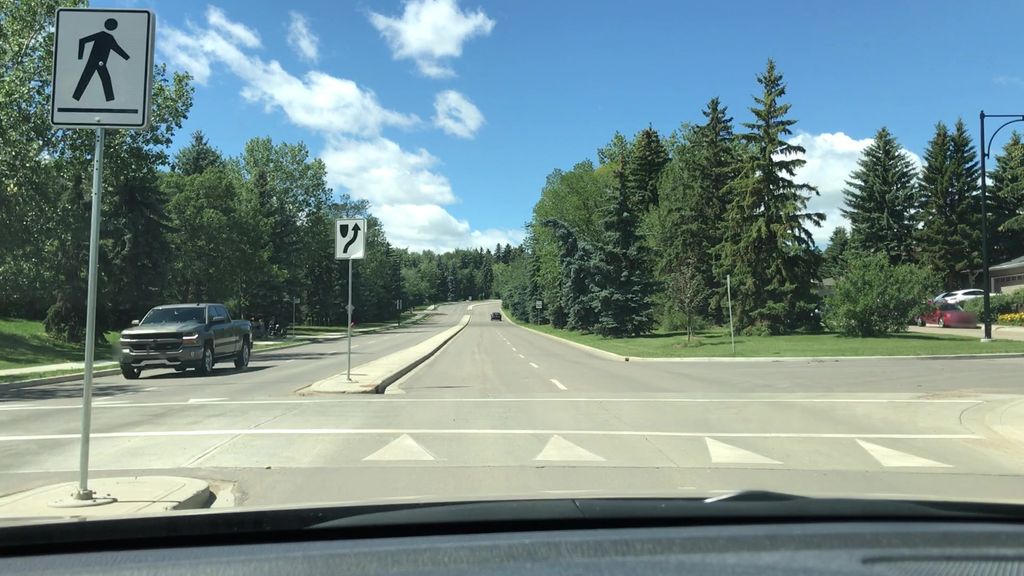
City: edmonton